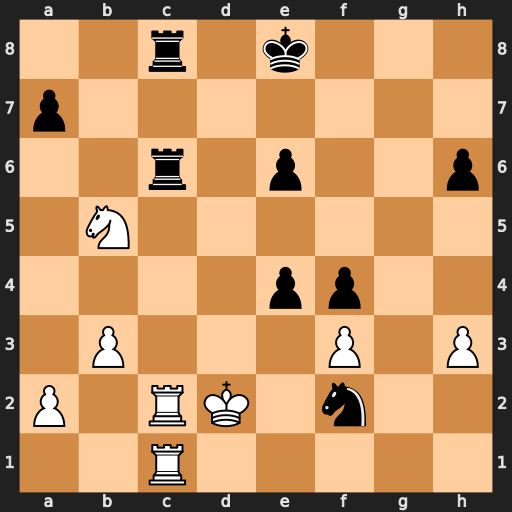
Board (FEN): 2r1k3/p7/2r1p2p/1N6/4pp2/1P3P1P/P1RK1n2/2R5
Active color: w
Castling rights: -
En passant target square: -
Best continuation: Rxc6 Rxc6 Rxc6